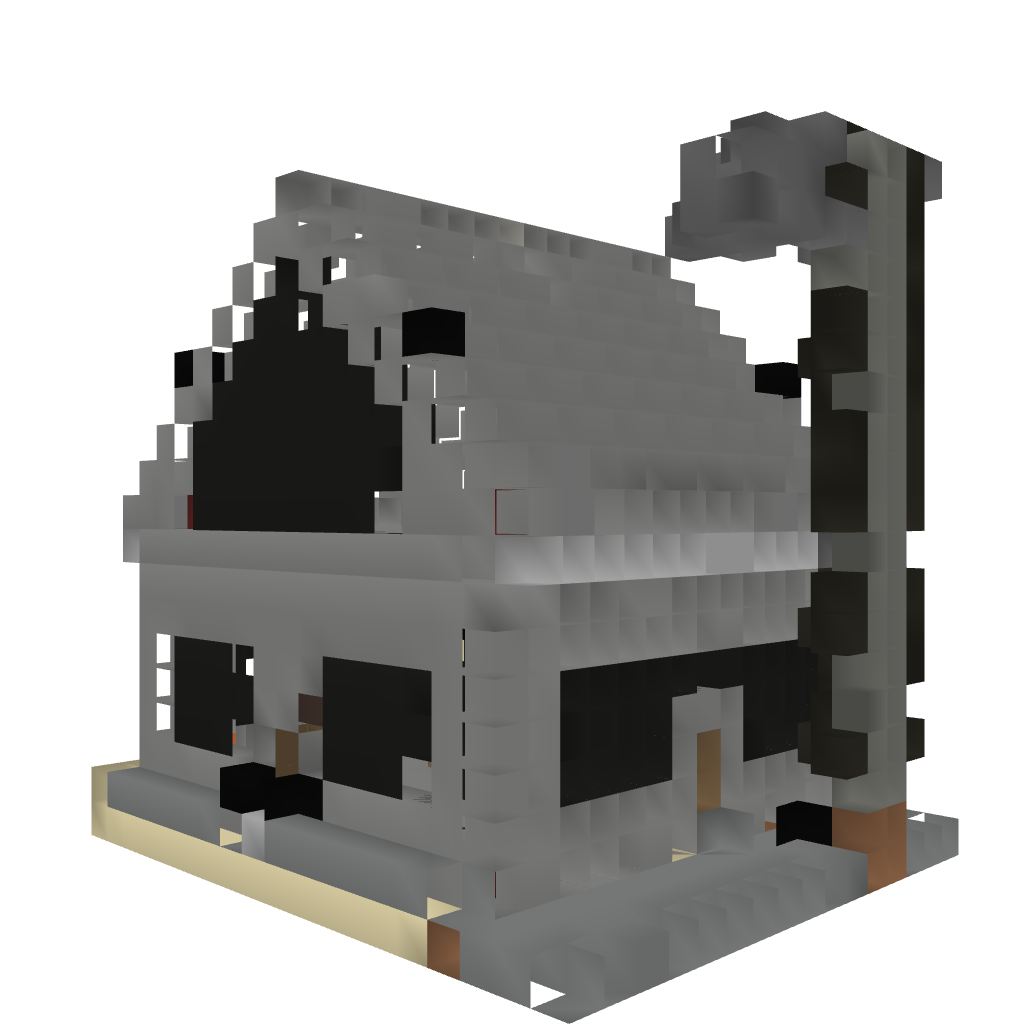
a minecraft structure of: Home Fires